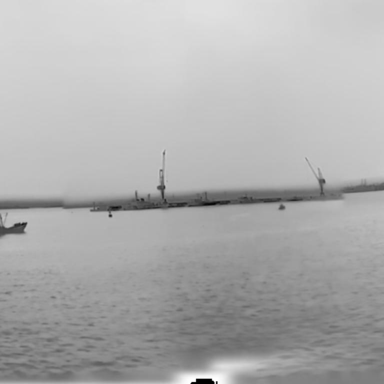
There is a bulk_carrier in the infrared image.